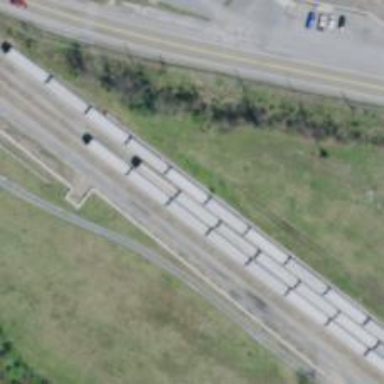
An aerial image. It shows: Railway siding with rails.